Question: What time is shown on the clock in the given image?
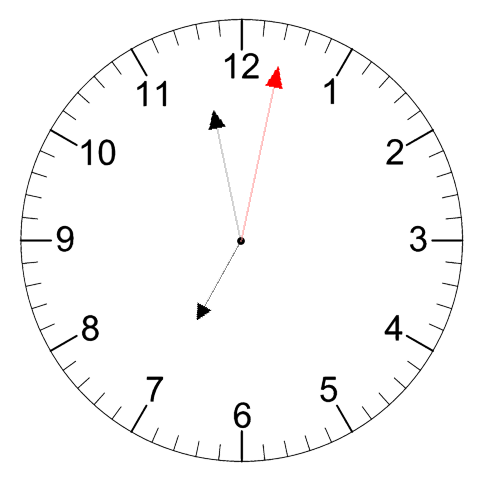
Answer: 06:58:02